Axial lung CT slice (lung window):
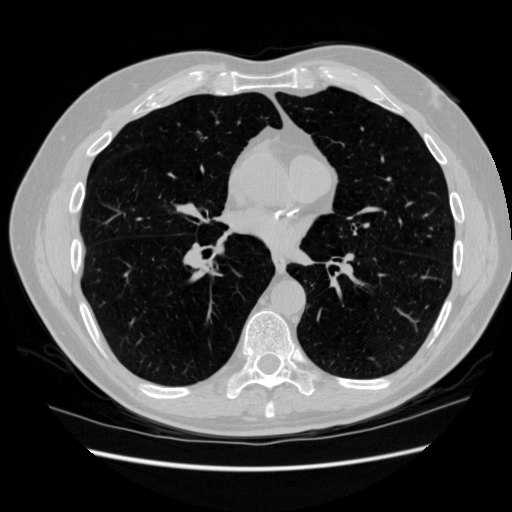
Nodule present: no